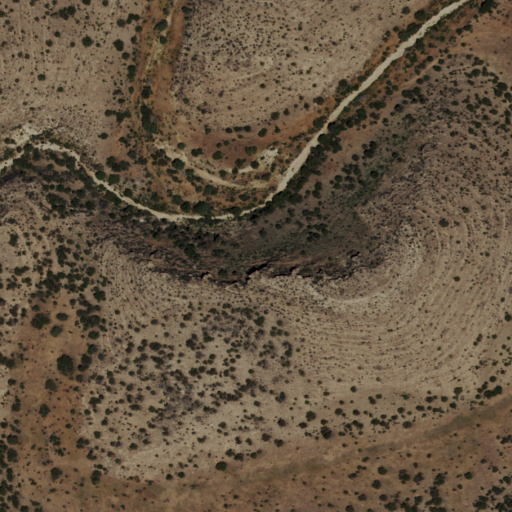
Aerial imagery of valley in New Mexico named Freezeout Canyon containing shrub, evergreen forest, and grassland